Question: Is it possible to create whole rails applications under a common namespace?
Lets assume that my company name is Acme, Inc. and I have the following rails projects: Blog, Store, WebService.
By default, if I do something like 'rails new blog' the generated applications will be like:
'''
module Blog
class Application < Rails::Application
module Store
class Application < Rails::Application
module WebService
class Application < Rails::Application
'''
where every project/application is self contained and there is no implicit reference to the company. Ideally I would like to have all this applications under the company namespace, so we can refer to them as:
'''
AcmeInc::Blog::Application
AcmeInc::Blog::Entities::Article
AcmeInc::Store::Application
AcmeInc::Store::Entities::Product
AcmeInc::Store::Entities::Order
AcmeInc::Store::Entities::Customer
etc...
'''
Is this possible? Recommended?
---
Using:
ruby-2.0.0-p451, rails 3.2.17
---
Update
Snapshot of generated files and project structure after doing rails new acme/blog as suggested:

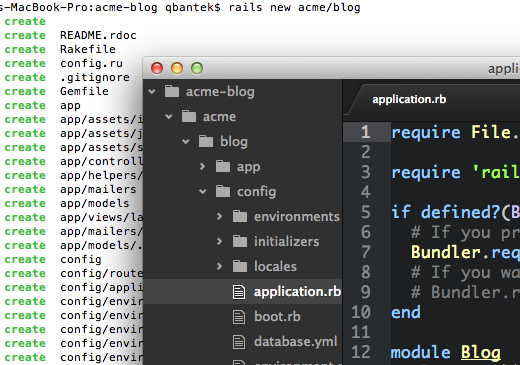
Answer: The correct way to do this is with engines. Each engine is like a standalone app, with it's own routes, test suite, etc, but you can have some common infrastructure like rake tasks, etc.
<URL>